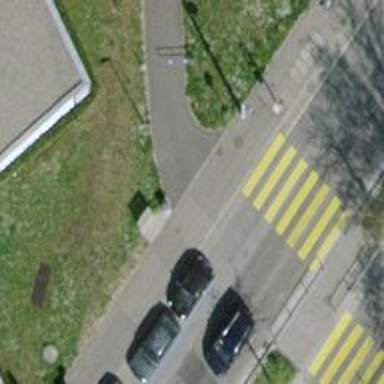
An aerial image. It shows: Asphalt sidewalk.